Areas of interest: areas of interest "Block B, Kari Industrial Centre"
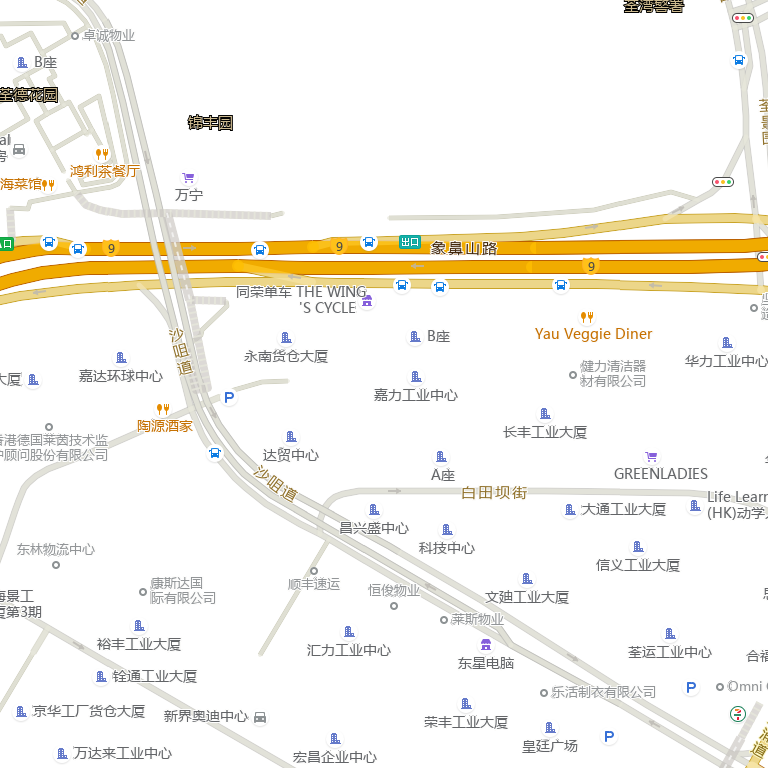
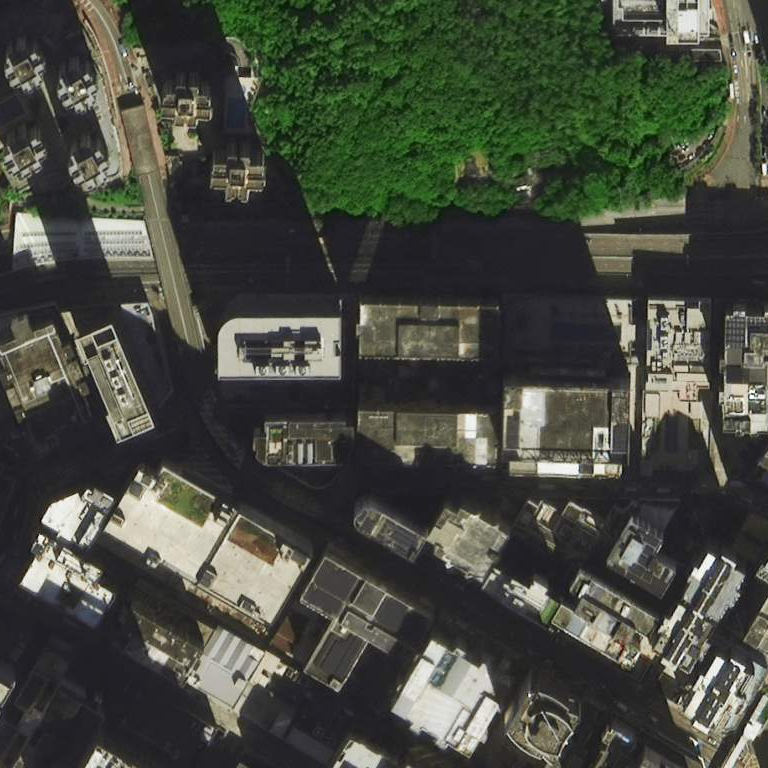